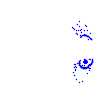
Particle: pion